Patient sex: F
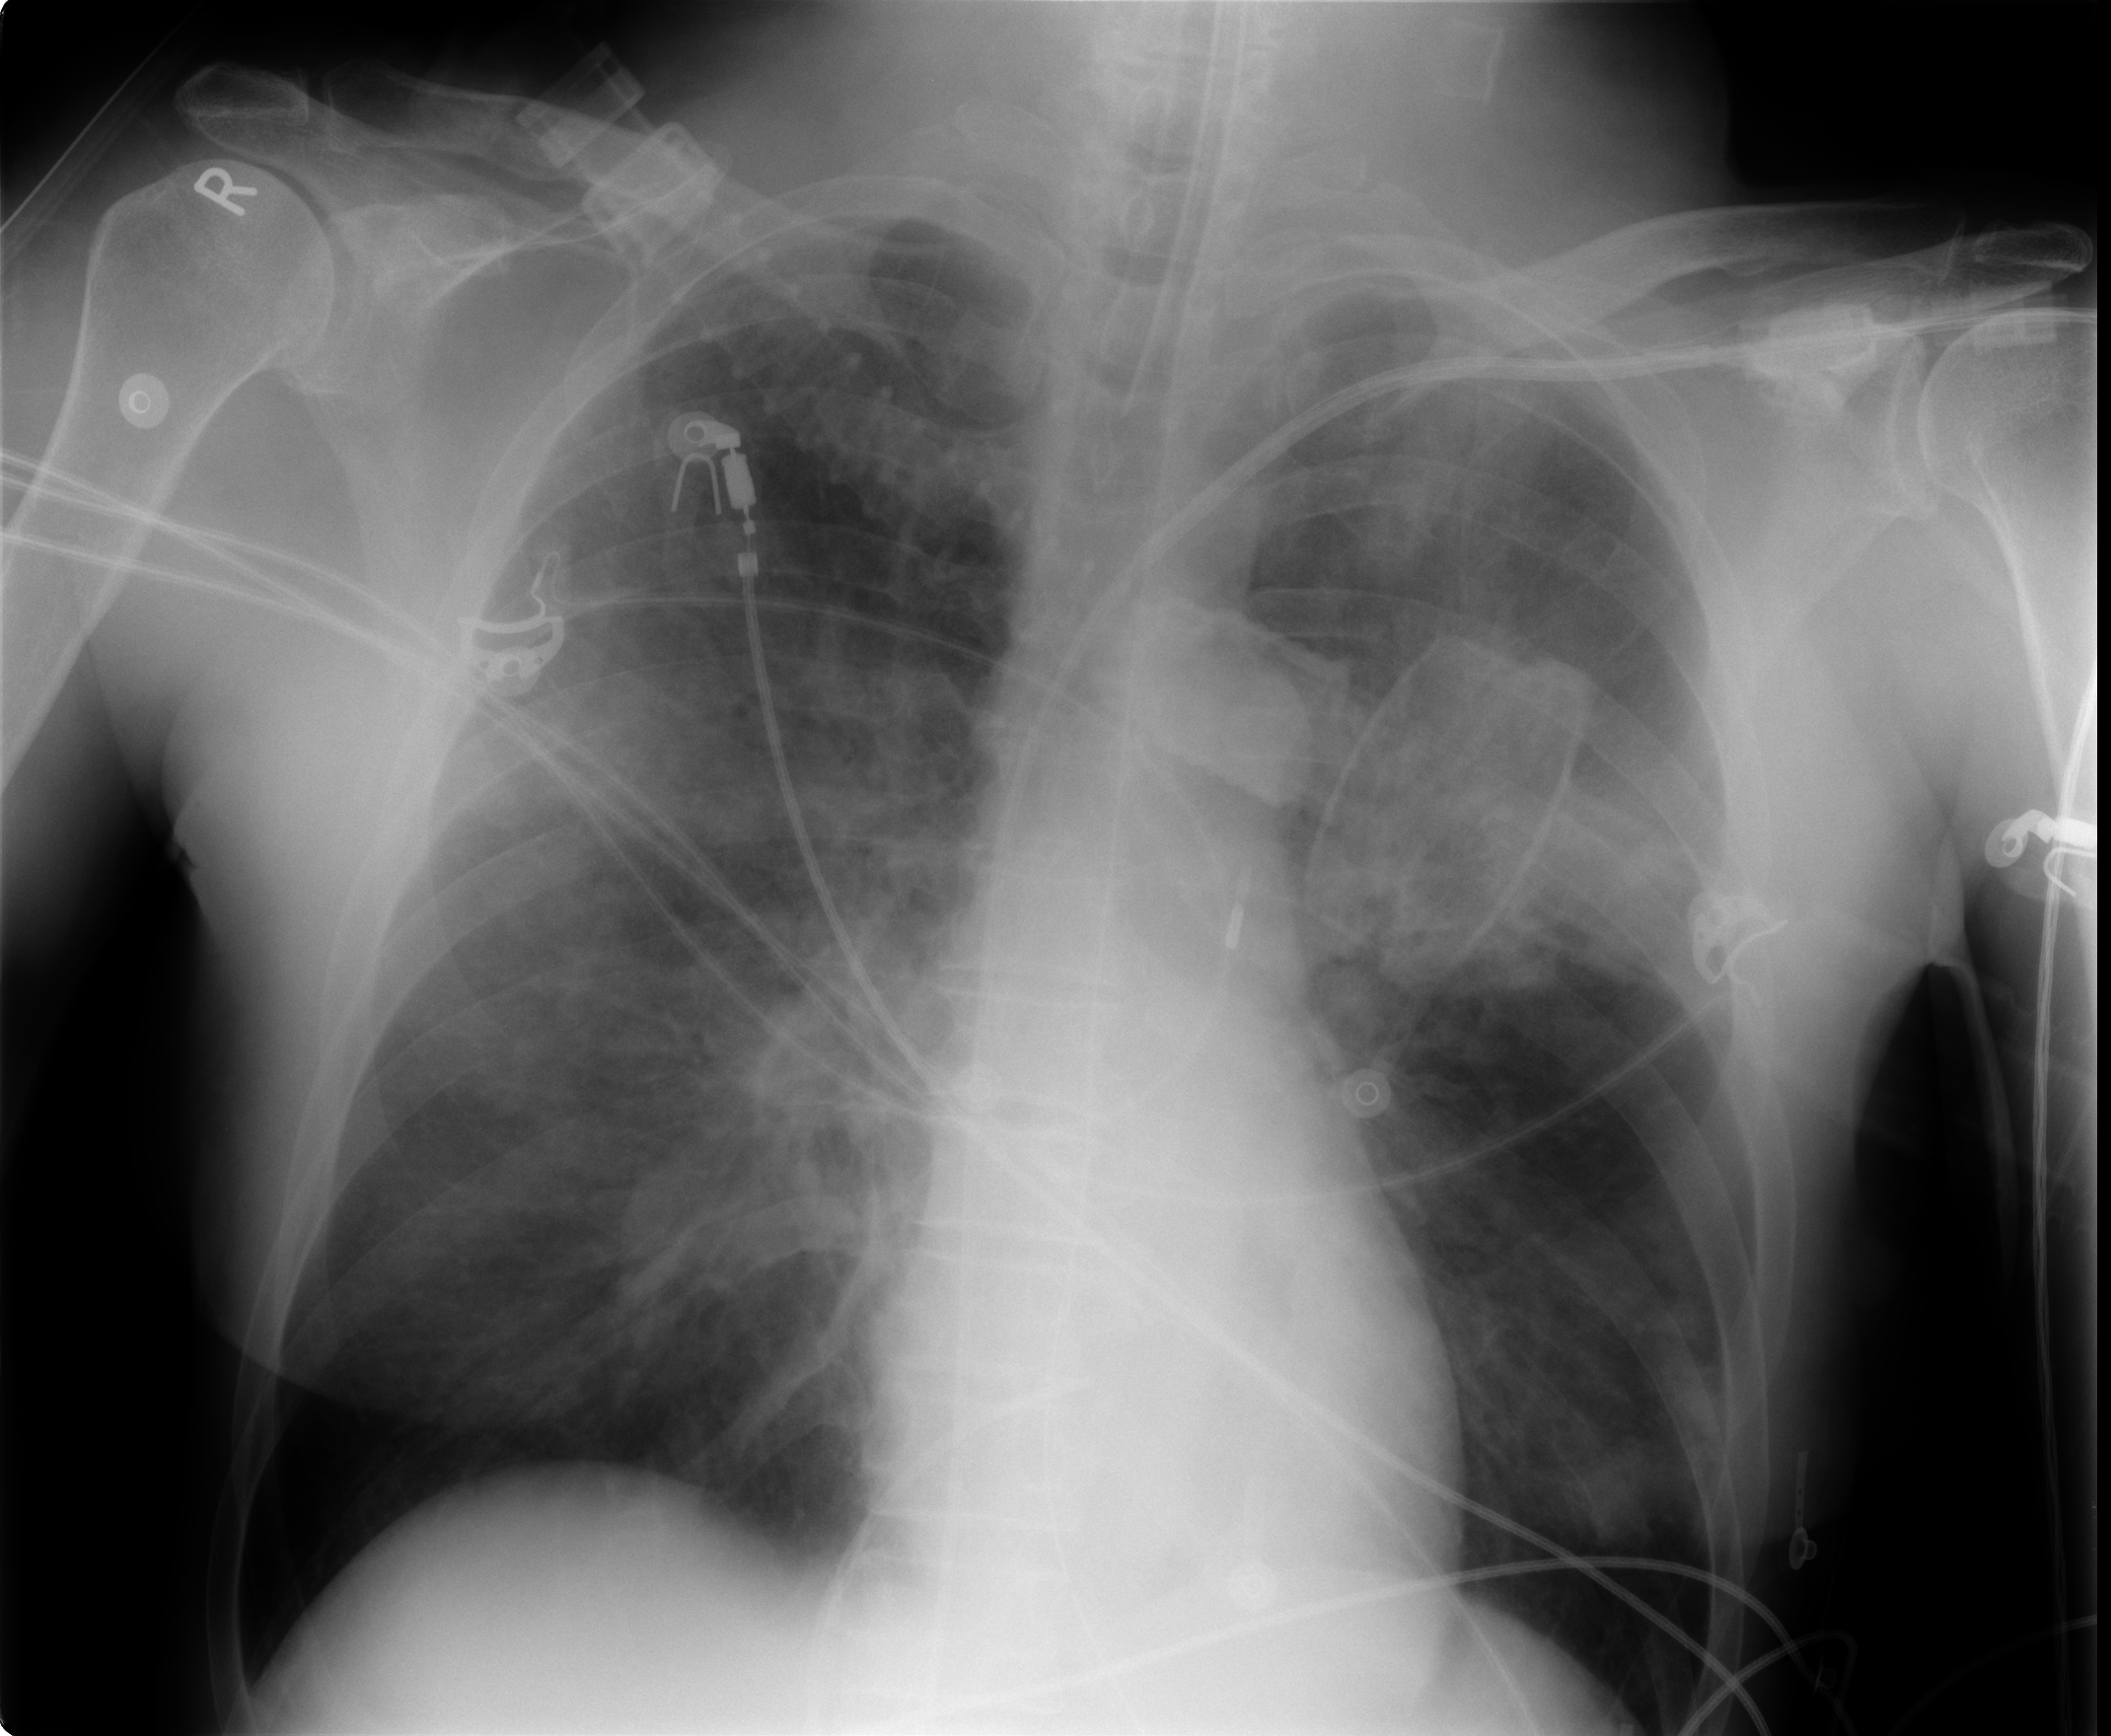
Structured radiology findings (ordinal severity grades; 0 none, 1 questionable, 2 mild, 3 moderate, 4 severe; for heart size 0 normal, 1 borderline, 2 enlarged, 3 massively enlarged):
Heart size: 0
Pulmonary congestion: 2
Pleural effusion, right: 0
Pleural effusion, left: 0
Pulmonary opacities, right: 2
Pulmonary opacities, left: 2
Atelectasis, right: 2
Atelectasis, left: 2